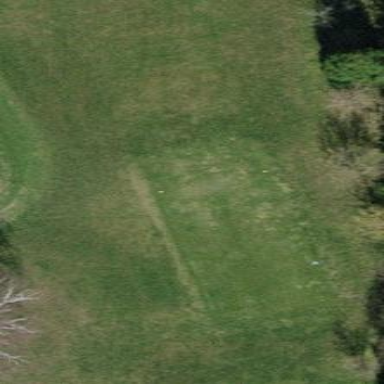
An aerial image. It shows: Grassy area designated as golf tee.